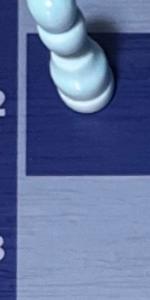
Label: Empty